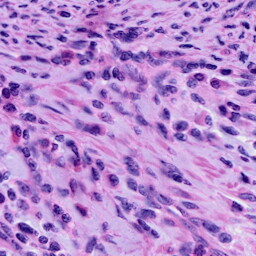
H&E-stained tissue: Cervix